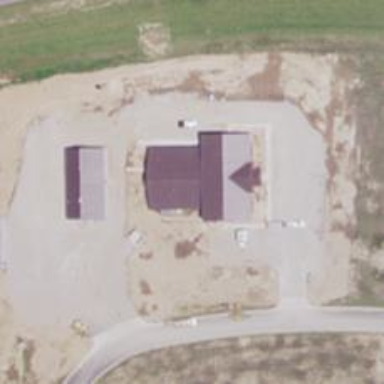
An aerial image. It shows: Veterinary facility.